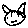
Label: cat